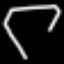
Label: diamond